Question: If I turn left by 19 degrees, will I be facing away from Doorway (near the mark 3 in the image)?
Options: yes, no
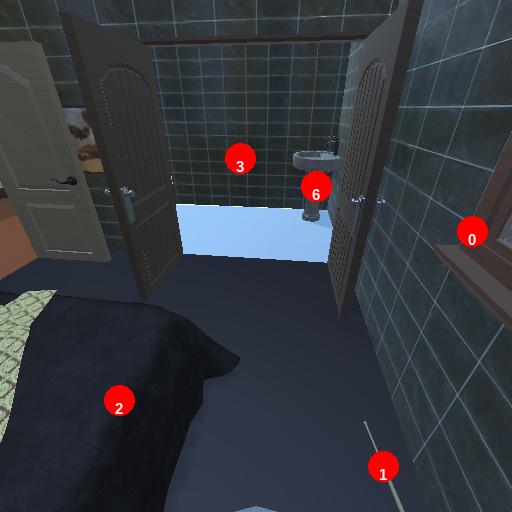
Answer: yes